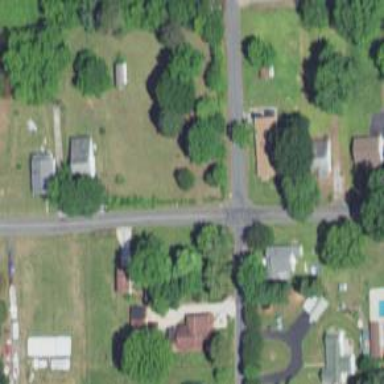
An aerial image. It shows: Residential road.